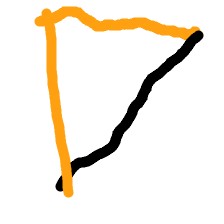
Shape: triangle